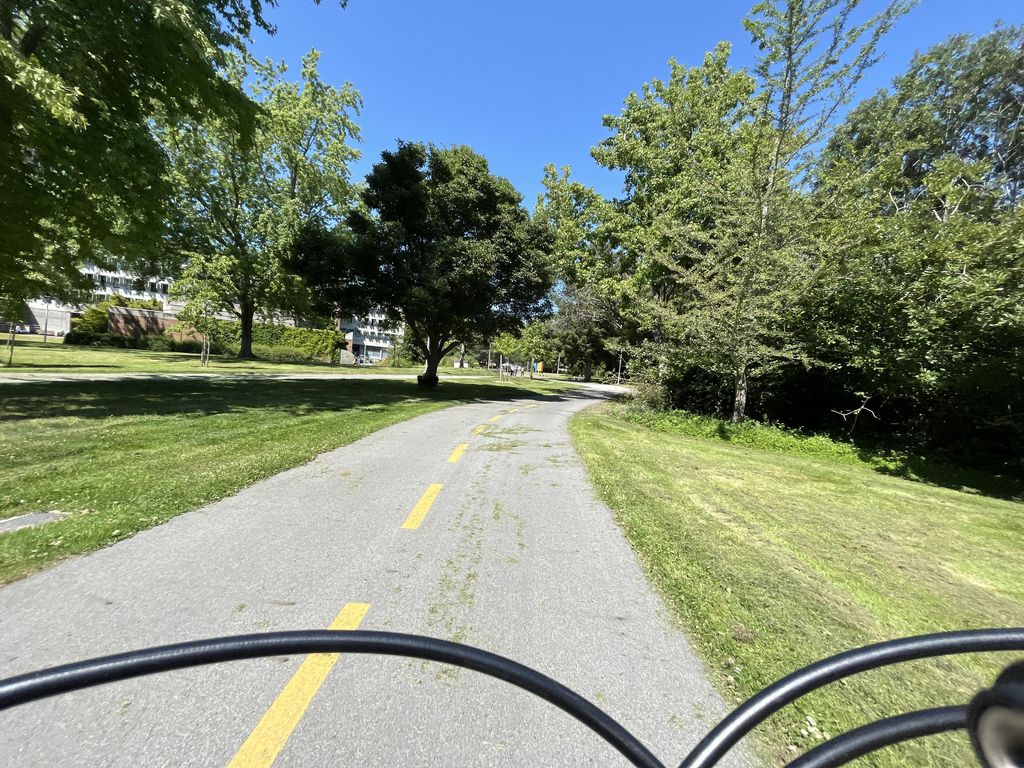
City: victoria